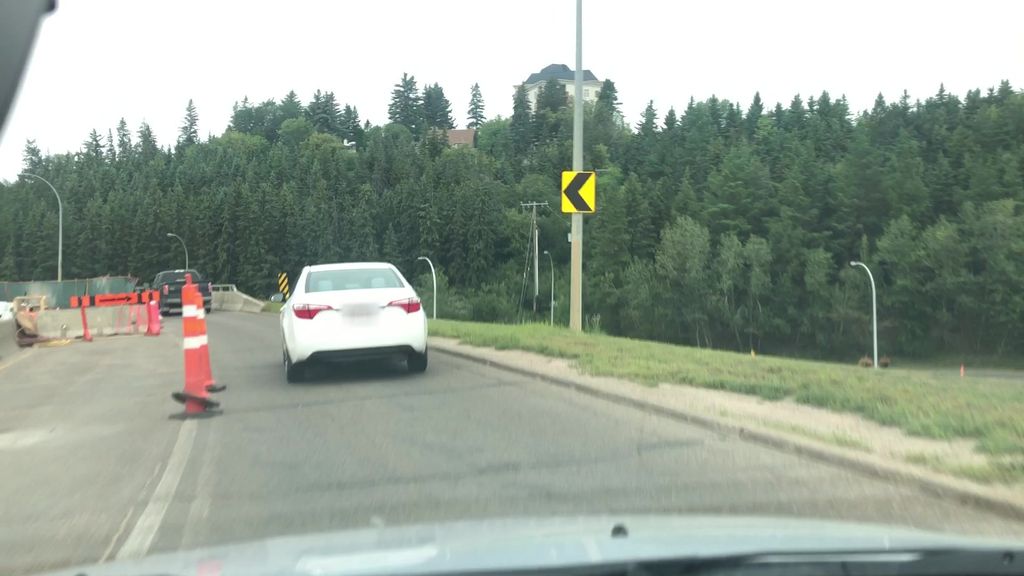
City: edmonton